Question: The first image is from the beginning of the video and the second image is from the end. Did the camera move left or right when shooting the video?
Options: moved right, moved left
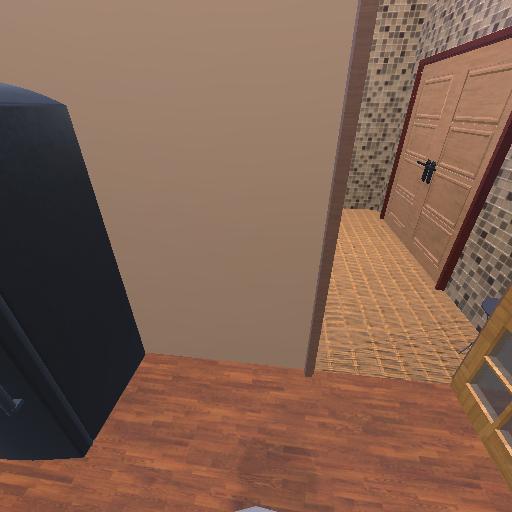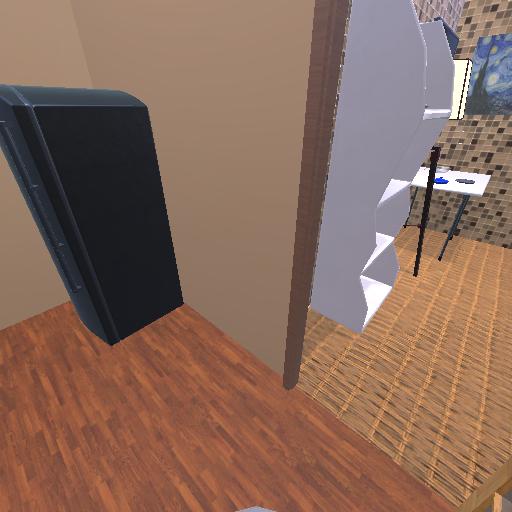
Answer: moved right